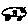
Label: car